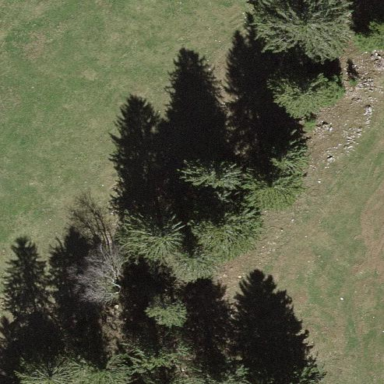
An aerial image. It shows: Forest area.